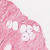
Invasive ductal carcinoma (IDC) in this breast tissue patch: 0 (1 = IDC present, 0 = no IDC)